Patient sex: F
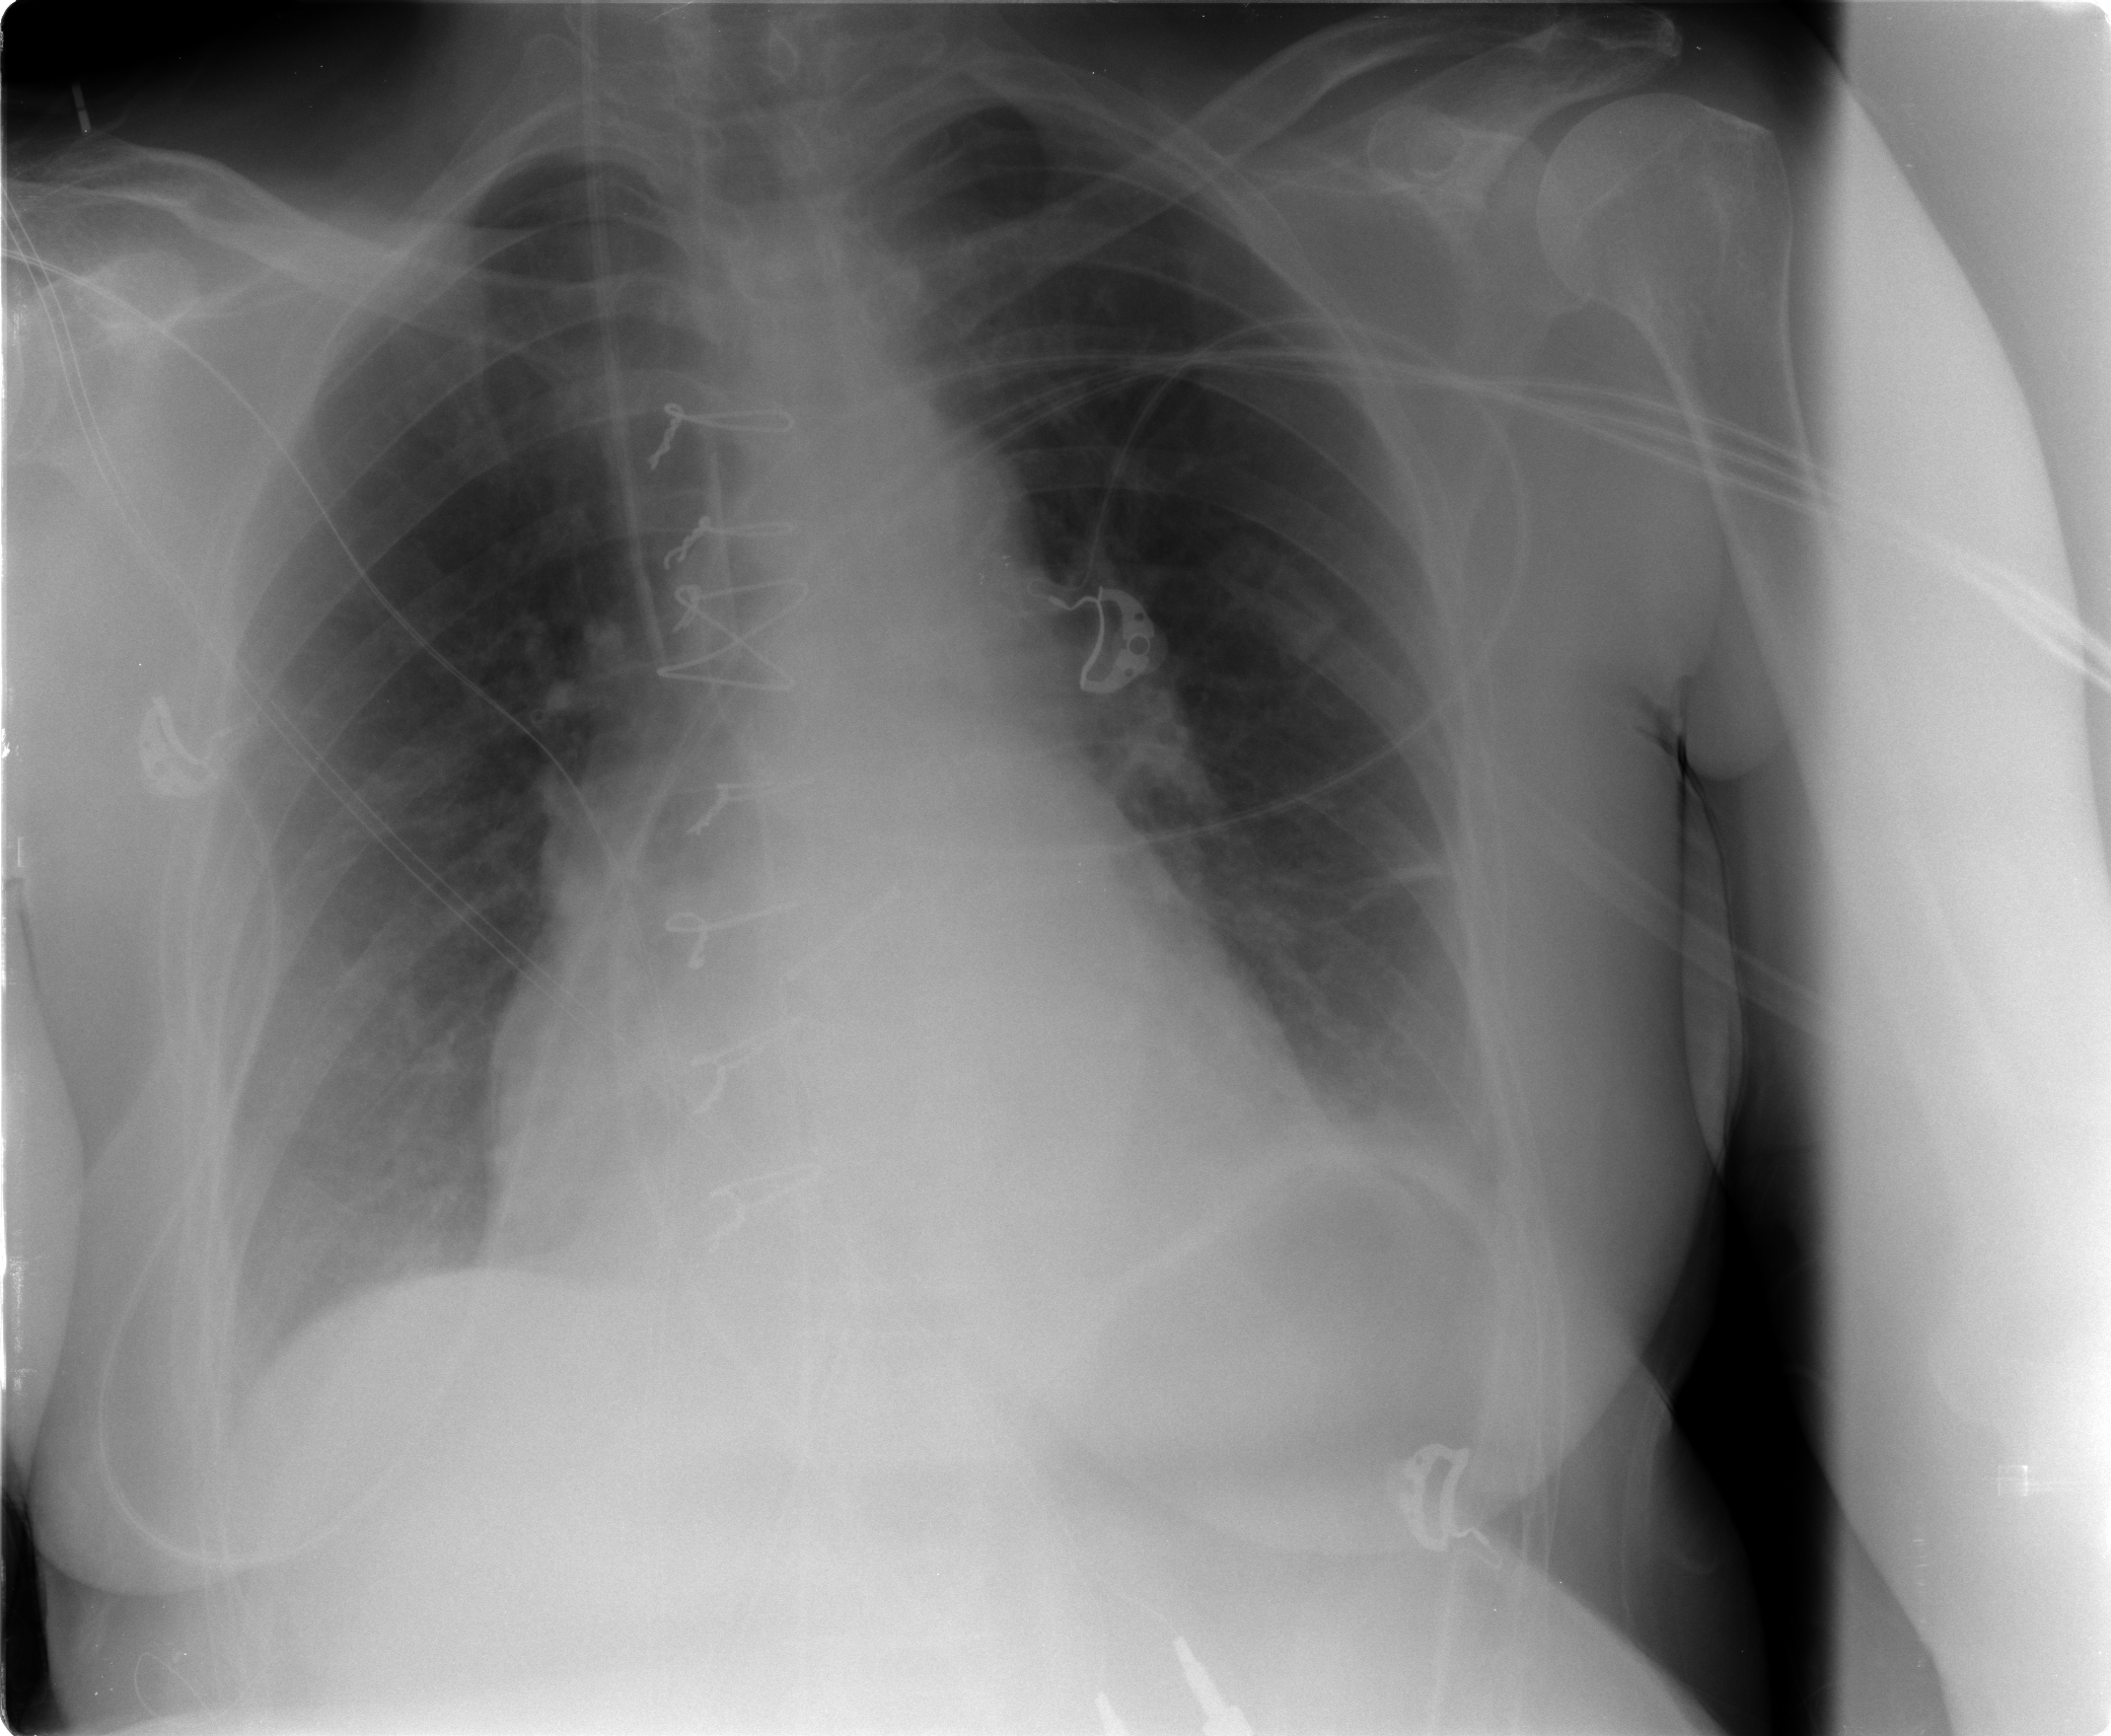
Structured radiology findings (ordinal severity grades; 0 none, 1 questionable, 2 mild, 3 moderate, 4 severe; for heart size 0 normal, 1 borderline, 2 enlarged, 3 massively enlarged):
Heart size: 2
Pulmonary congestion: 0
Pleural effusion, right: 1
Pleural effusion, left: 1
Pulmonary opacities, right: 0
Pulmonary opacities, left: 0
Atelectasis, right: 0
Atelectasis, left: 2